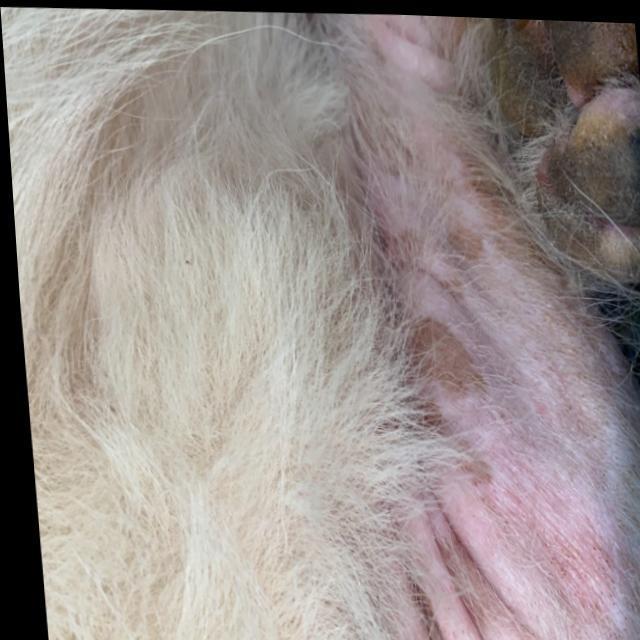
Canine demodicosis (Demodex mange) — caused by Demodex canis mites. Presents with alopecia, follicular papules, pustules, and comedones. Often localized on face and forelimbs.